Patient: sex F, age 55
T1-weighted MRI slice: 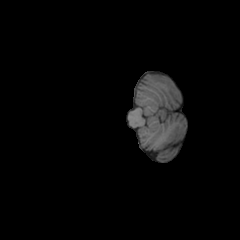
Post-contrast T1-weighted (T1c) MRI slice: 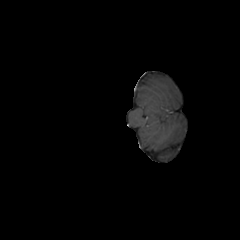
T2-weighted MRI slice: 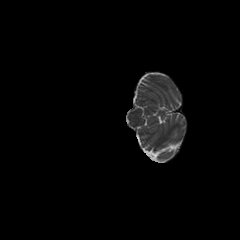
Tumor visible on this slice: no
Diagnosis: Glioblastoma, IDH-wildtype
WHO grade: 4